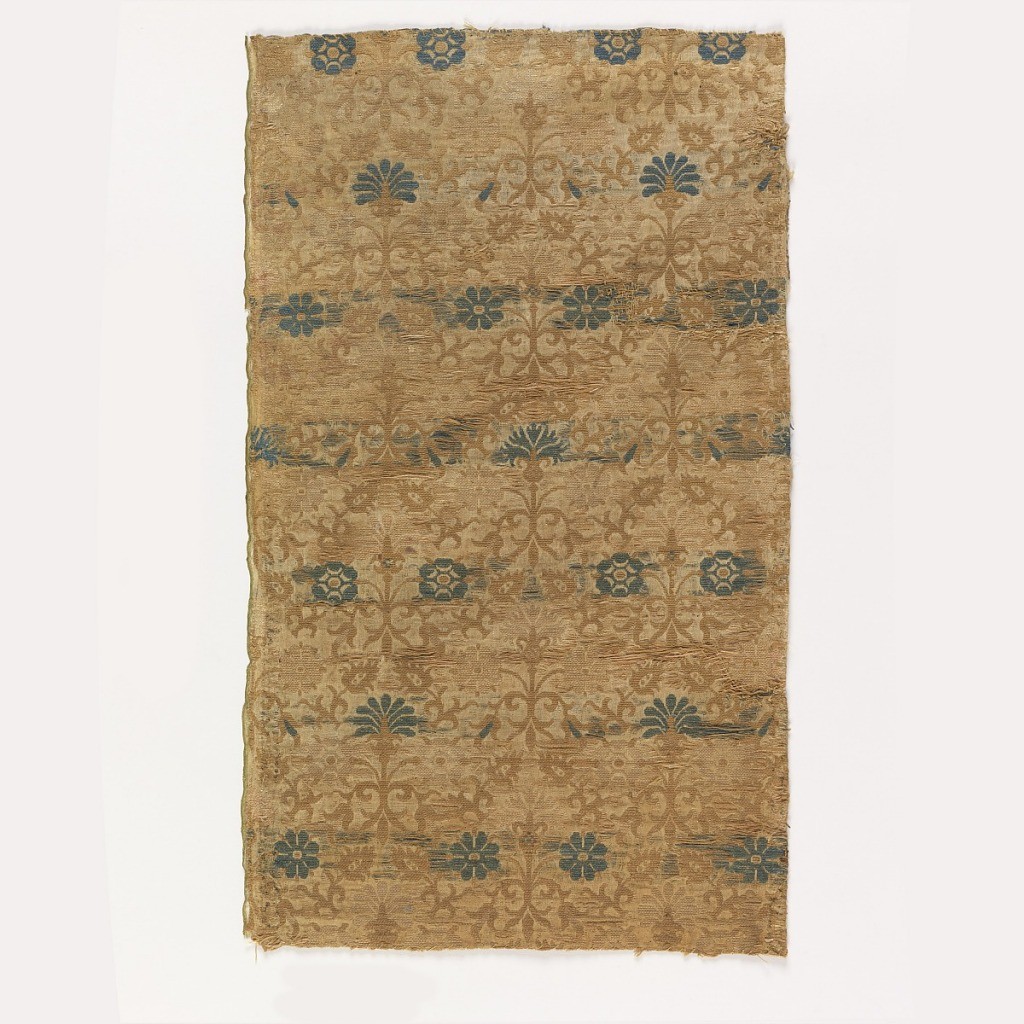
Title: Fragment
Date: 17th century
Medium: silk, cotton (?) Technique: plain weave with supplementary weft patterning
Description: Floral forms with curling leaves.